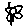
Label: flower